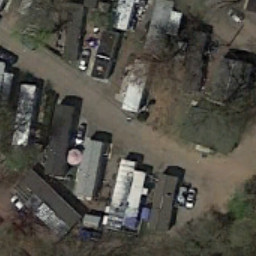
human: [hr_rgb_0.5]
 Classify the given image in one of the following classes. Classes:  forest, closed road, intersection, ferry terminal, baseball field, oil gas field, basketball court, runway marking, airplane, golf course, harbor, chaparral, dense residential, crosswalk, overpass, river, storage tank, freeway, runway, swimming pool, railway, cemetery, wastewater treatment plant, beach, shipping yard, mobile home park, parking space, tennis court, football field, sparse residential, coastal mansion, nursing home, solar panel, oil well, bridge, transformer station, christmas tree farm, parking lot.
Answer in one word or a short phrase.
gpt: mobile home park